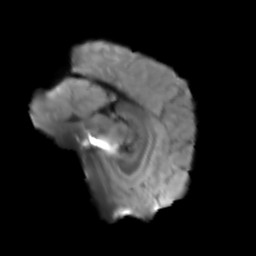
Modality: T2w
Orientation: sagittal
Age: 25
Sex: male
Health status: healthy
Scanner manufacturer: siemens
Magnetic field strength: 3 T
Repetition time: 3.6 s
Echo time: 0.092 s